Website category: sports
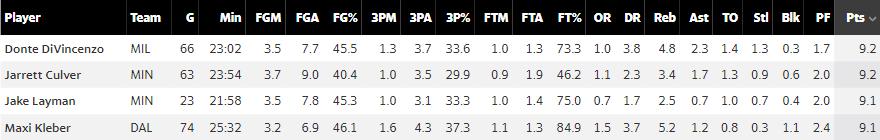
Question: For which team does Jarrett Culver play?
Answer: MIN

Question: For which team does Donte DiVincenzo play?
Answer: MIL

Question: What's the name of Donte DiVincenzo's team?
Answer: MIL

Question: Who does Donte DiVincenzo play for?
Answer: MIL

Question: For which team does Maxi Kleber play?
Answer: DAL

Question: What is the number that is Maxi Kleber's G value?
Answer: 74

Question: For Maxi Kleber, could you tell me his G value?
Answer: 74

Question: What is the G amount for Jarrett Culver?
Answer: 63

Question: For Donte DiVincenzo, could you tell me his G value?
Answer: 66

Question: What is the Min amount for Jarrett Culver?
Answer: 23:54

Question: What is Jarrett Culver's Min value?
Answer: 23:54

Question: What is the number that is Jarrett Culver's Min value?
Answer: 23:54

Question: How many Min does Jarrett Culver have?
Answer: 23:54

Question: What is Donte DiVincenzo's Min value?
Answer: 23:02

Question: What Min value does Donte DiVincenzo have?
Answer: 23:02

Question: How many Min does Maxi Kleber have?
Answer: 25:32

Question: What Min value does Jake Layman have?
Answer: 21:58

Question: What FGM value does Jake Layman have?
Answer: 3.5

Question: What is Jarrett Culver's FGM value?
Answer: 3.7

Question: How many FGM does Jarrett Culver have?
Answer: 3.7

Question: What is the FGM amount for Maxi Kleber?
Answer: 3.2

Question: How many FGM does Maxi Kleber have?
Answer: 3.2

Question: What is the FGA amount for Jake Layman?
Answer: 7.8

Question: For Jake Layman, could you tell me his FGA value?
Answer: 7.8

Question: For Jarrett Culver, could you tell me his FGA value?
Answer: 9.0

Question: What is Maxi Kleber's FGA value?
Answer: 6.9

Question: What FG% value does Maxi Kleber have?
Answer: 46.1

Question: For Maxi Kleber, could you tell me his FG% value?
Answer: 46.1

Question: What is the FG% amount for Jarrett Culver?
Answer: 40.4

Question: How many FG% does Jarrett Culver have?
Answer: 40.4

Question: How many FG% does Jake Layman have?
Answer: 45.3

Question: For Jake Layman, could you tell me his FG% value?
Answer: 45.3

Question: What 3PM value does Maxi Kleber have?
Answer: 1.6

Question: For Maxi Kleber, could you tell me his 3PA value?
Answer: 4.3

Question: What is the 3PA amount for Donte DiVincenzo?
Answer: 3.7

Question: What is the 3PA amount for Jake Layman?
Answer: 3.1

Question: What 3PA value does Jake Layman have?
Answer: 3.1

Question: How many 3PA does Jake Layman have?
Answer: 3.1

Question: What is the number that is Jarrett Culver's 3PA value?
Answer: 3.5

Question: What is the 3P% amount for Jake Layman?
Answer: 33.3

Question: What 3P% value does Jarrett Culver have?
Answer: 29.9

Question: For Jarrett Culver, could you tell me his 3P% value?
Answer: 29.9

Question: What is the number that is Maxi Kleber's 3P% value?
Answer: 37.3

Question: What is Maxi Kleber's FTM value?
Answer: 1.1

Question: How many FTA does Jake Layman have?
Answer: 1.4

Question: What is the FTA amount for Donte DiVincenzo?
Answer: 1.3

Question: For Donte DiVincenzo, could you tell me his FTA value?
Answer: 1.3

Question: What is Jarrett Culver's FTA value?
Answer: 1.9

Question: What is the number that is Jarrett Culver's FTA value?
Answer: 1.9

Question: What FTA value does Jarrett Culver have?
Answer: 1.9

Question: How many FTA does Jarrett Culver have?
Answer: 1.9

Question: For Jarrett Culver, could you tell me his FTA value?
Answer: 1.9

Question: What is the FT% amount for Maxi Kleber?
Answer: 84.9

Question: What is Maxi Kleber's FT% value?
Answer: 84.9

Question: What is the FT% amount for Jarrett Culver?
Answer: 46.2

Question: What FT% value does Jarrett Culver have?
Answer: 46.2

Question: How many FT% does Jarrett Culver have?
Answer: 46.2

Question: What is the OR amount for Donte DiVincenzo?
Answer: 1.0

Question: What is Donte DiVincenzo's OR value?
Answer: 1.0

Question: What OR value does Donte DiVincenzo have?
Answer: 1.0

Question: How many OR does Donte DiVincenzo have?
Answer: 1.0

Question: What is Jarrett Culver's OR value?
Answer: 1.1

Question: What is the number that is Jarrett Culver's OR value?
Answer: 1.1

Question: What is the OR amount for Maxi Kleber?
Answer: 1.5